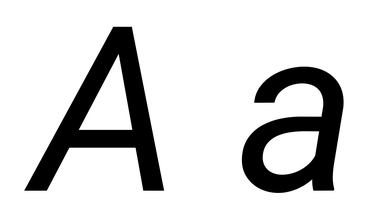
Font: Roboto-Italic_Italic